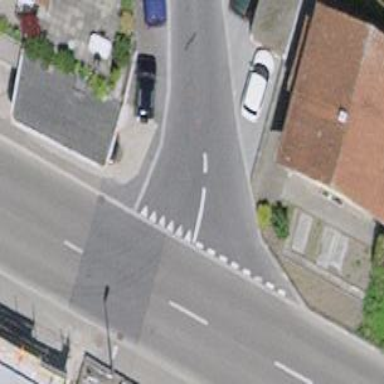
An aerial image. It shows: Road with "give way" sign.